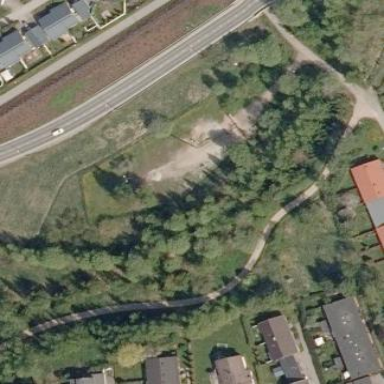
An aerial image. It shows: Dog park enclosed by fence.